Question: I have a Check Box on a tool bar, (NSToolbar) as in the image below.
It's action gets called and the sender.state toggles with each push, but on the tool bar the box never gets checked.
So the expected behaviour in terms of toggling, and the Action being called are all as you'd expect, it's just that the check box never redraws with the box checked.
I have tried setting sender.setNeedsDisplay=YES in the action, but that made no difference.
All the other controls on the tool bar work as expected.
Any ideas?

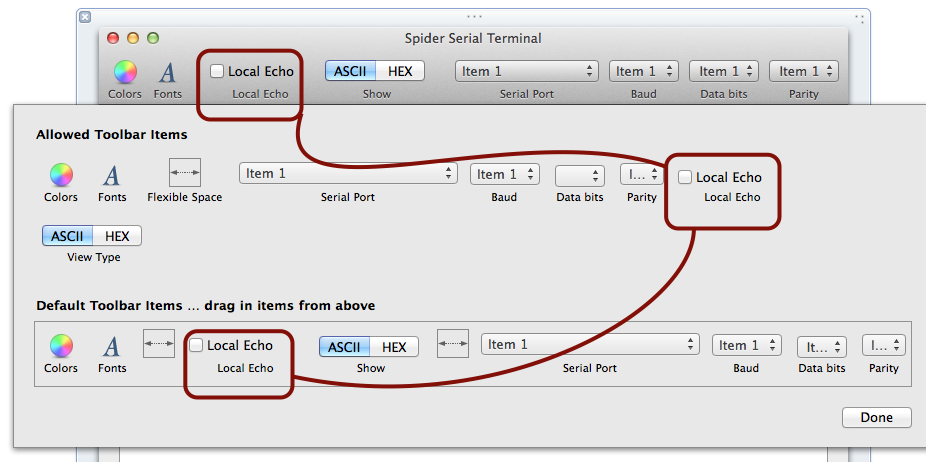
Answer: Try embedding the checkbox in a NSBox which you configure to be borderless and transparent. worked for me --- button type should be checkbox